Question: How to create a tabview, I have gone through many blogs in which they specify that tabview widget is depreciated from lv 8 but i need to create a layout which i have attached below. Can anyone guide me to design a layout like this, such that if i click on weekly this view should be displayed and another activity for today button.

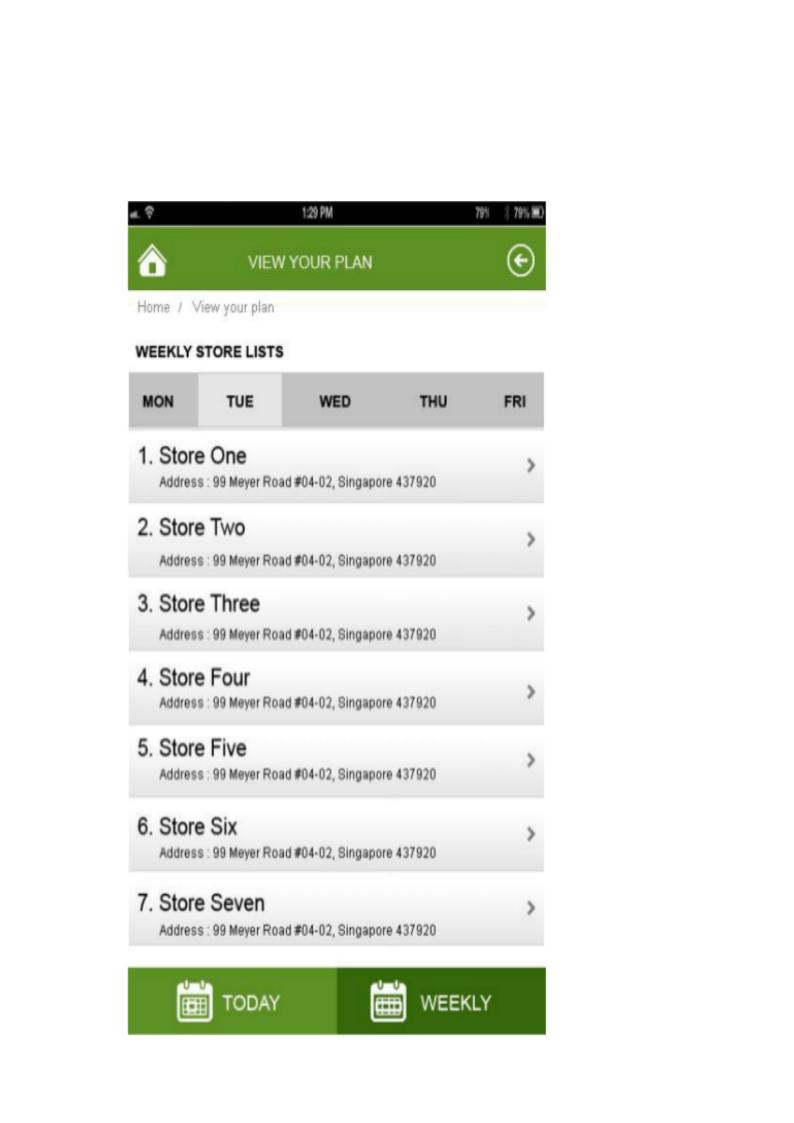
Answer: For implementing 'TabView' you can use 'ActionBar' . You can explore this <URL>.